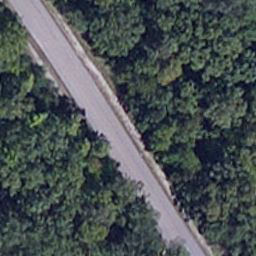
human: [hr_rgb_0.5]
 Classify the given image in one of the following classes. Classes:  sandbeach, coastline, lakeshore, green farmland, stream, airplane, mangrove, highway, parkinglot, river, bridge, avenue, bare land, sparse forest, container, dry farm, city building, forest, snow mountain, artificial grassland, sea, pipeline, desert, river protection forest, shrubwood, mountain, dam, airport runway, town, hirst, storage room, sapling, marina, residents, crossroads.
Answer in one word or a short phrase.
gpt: avenue